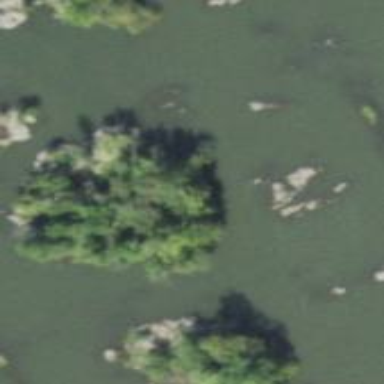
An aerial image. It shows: Islet covered with woodland.